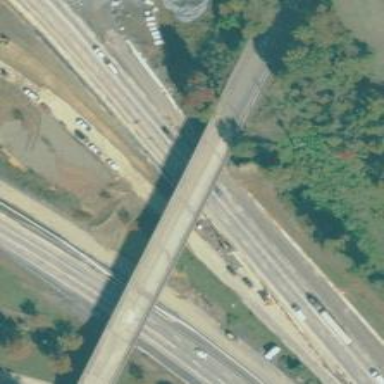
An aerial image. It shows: Man-made bridge.